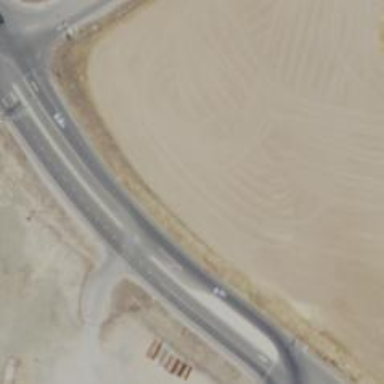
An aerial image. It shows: Secondary link road with asphalt surface.